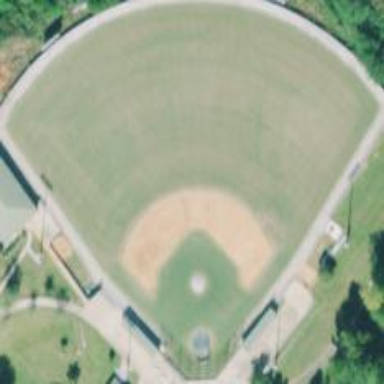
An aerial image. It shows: Baseball pitch for leisure land activities.